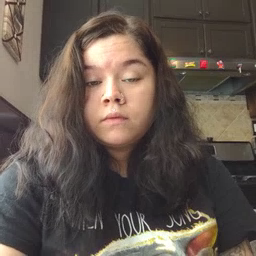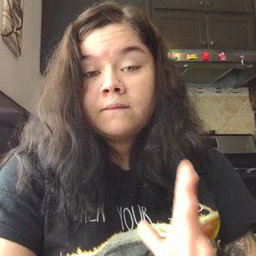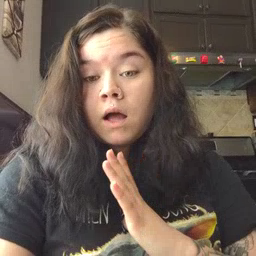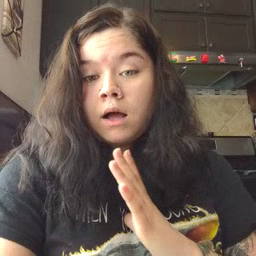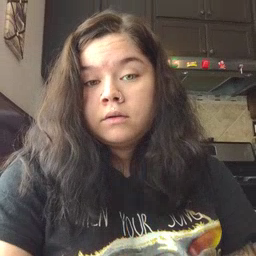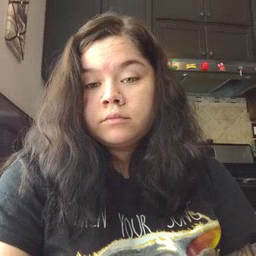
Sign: fine